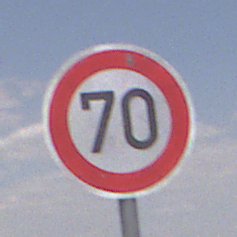
Verkehrszeichen: Geschwindigkeit70
Umgebung: Outdoor, Nature
Tageszeit: Midday
Wetter: PartlyCloudy
Licht: Natural
Jahreszeit: NotSpecified
Kontrast: HighContrast